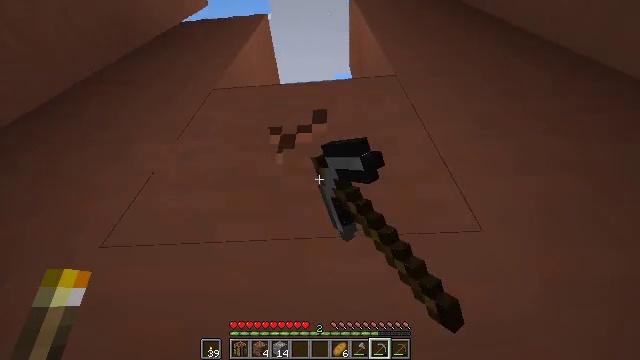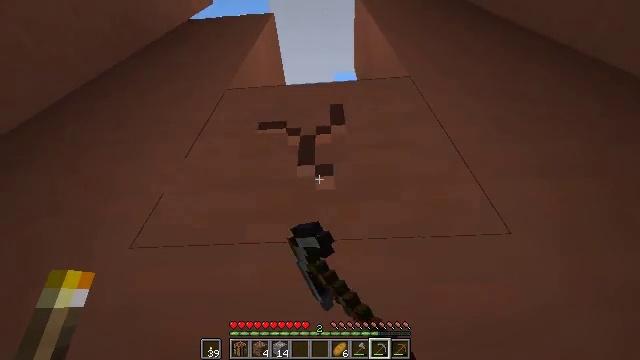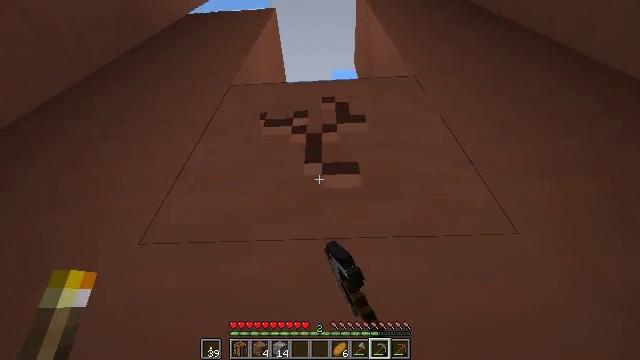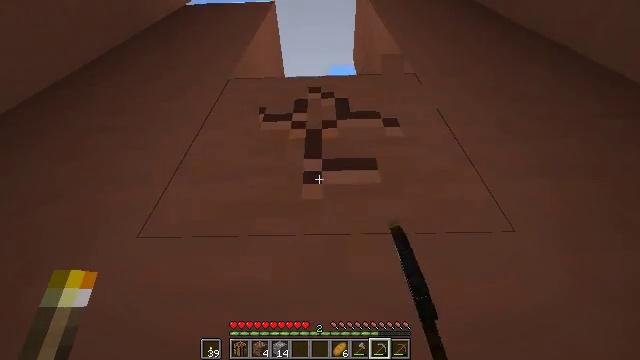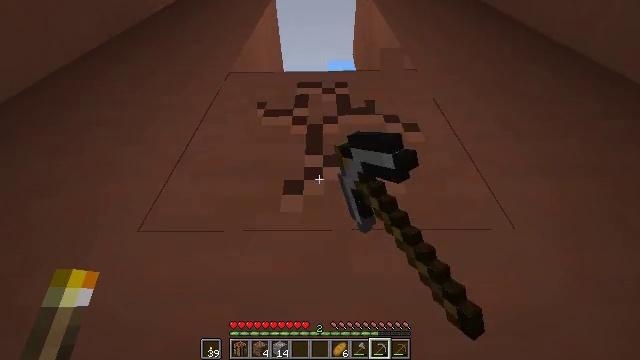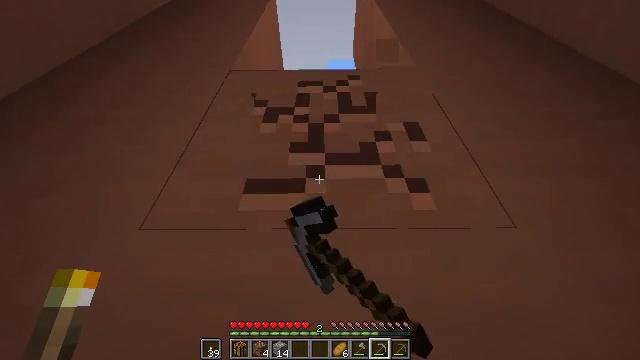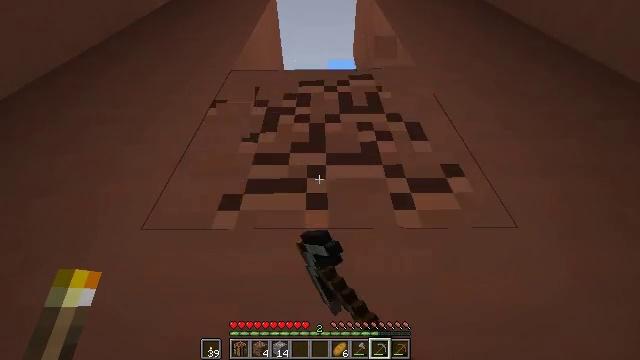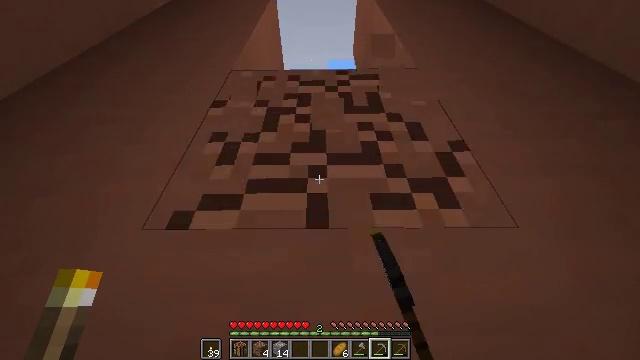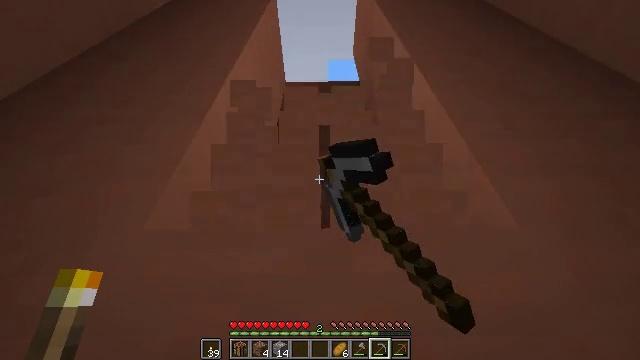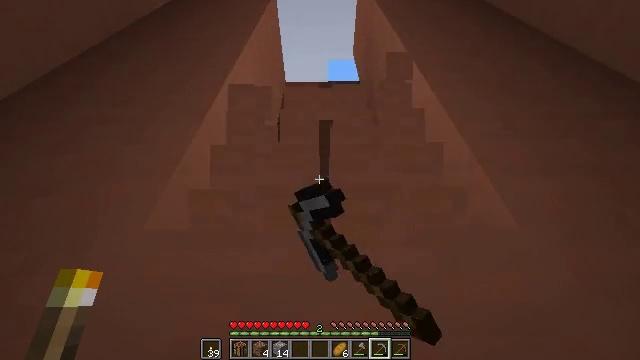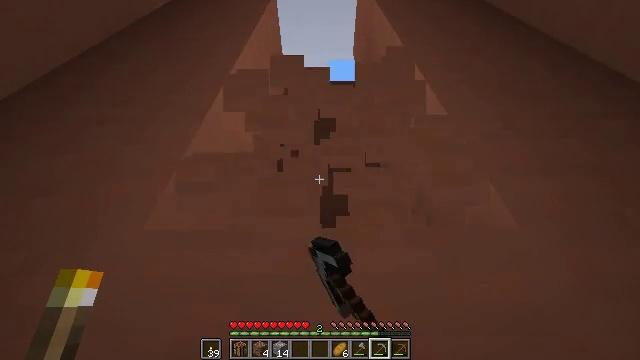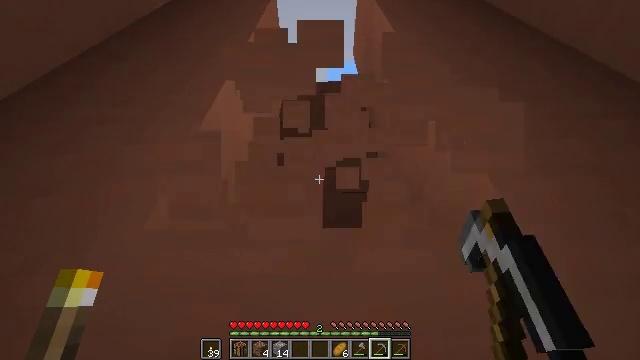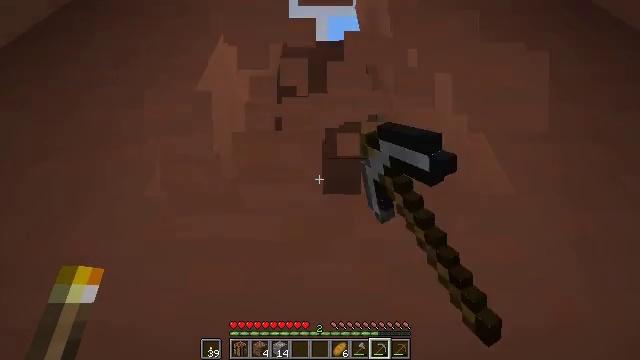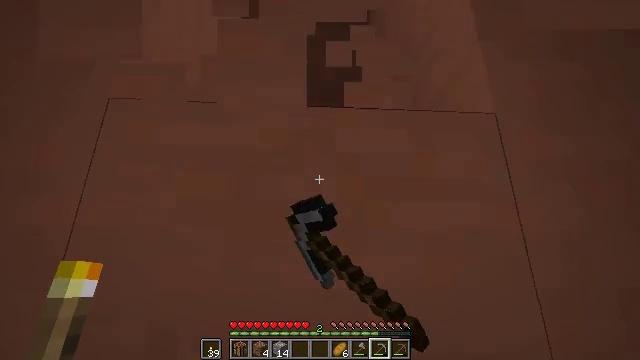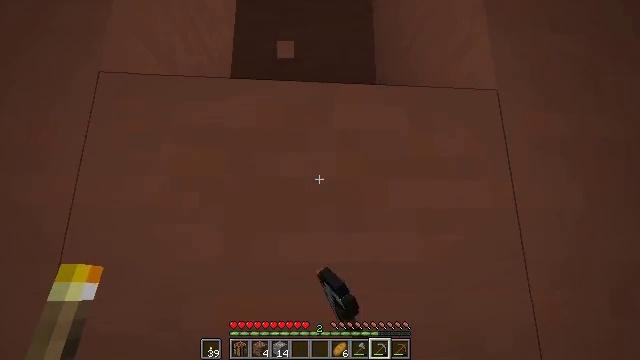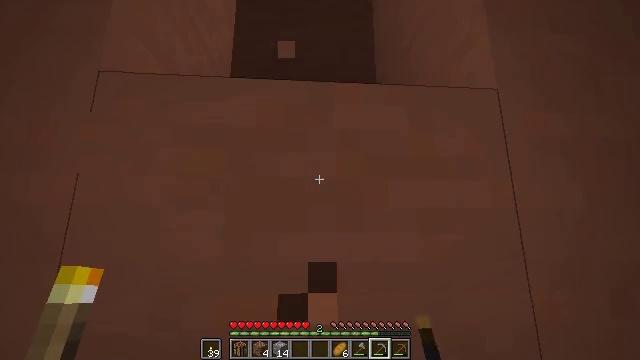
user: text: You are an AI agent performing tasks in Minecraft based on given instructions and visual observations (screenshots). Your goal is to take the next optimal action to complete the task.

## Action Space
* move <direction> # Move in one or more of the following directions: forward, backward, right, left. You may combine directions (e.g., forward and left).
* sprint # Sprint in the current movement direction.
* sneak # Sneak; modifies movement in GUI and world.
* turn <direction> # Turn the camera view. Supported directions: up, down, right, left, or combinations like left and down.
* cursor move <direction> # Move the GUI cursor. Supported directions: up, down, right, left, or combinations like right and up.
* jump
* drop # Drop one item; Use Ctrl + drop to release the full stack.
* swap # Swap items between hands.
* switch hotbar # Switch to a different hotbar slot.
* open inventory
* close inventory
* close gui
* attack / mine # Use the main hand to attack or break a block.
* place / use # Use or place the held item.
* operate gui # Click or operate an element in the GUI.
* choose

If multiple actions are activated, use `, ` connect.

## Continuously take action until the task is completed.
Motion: motion action
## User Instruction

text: Gather terracotta from the structure.
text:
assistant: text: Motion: attack / mine
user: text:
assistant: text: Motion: turn right, attack / mine
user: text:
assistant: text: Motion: turn right, attack / mine
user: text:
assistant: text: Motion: attack / mine
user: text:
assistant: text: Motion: attack / mine
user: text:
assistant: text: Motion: attack / mine
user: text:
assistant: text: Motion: attack / mine
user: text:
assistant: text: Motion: attack / mine
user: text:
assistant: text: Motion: attack / mine
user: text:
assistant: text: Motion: attack / mine
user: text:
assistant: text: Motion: attack / mine
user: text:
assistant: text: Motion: turn down, attack / mine
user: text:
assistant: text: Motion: turn right and down, attack / mine
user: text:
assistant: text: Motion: turn down, attack / mine
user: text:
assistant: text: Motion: attack / mine
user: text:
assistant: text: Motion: attack / mine
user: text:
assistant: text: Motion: attack / mine
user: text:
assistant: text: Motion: attack / mine
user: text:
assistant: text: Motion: attack / mine
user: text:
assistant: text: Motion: attack / mine
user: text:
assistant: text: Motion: attack / mine
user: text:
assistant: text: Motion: attack / mine
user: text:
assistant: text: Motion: attack / mine
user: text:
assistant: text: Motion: attack / mine
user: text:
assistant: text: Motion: move forward, attack / mine
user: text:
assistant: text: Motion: move forward, attack / mine
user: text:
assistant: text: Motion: move forward, attack / mine
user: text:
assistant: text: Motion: move forward, attack / mine, jump
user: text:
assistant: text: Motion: attack / mine, jump